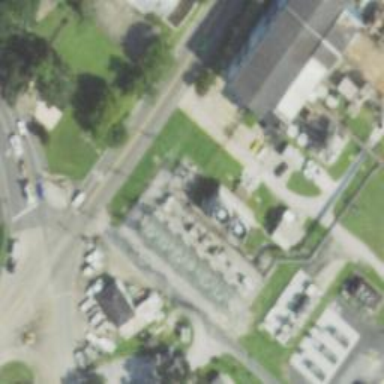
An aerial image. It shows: Switch for power supply.